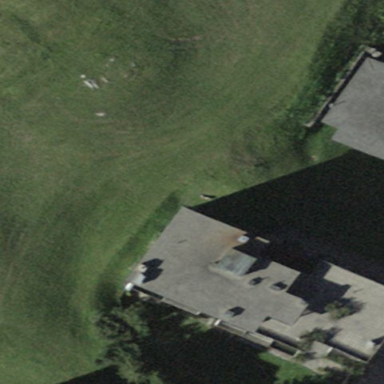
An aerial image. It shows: Flat-roofed building.